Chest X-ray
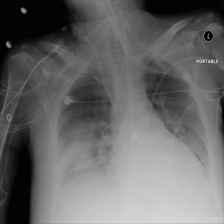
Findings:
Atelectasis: positive
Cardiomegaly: negative
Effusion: positive
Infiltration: negative
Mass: negative
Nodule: negative
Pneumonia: negative
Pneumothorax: negative
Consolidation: positive
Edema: negative
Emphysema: negative
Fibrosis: negative
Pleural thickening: negative
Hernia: negative